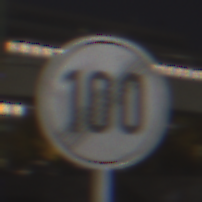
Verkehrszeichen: EndeGeschwindigkeit100
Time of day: Night
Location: Outdoor (Urban)
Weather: PartlyCloudy
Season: NotSpecified
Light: Artificial